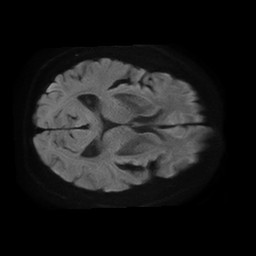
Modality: TRACE
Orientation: axial
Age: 74
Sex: male
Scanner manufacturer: philips
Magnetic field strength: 1.5 T
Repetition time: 4.6 s
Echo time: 0.08631 s